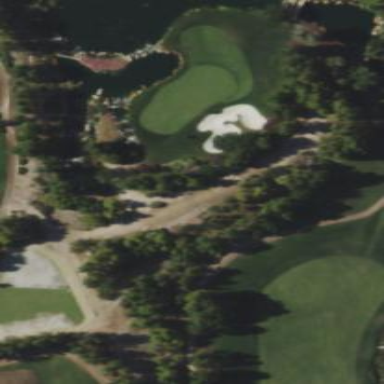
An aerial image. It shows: Rough area on grassy golf course.